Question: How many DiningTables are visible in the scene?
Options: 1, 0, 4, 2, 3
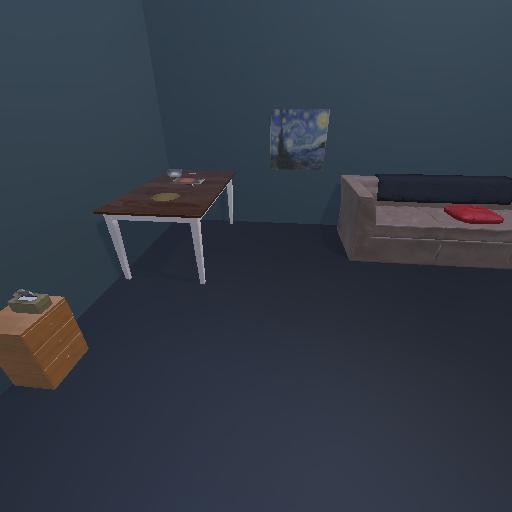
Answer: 1